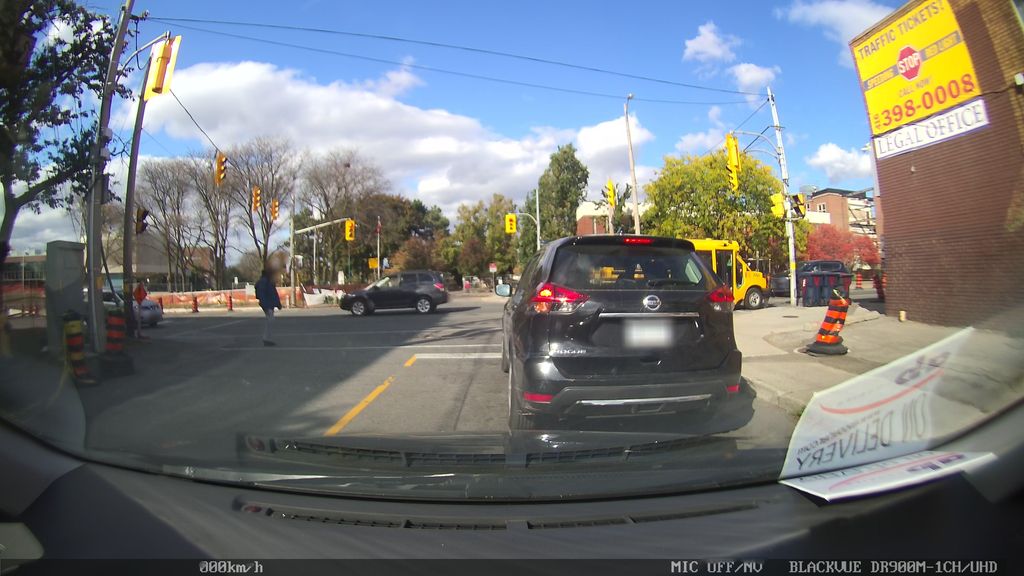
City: toronto